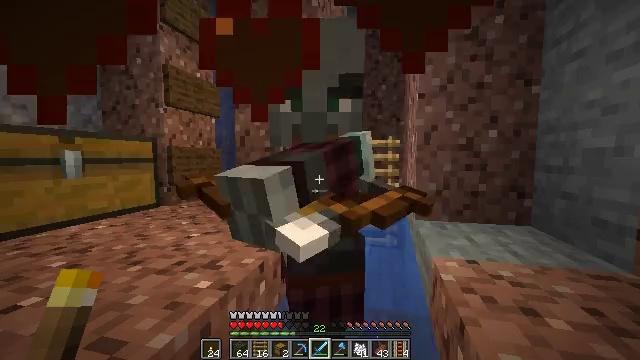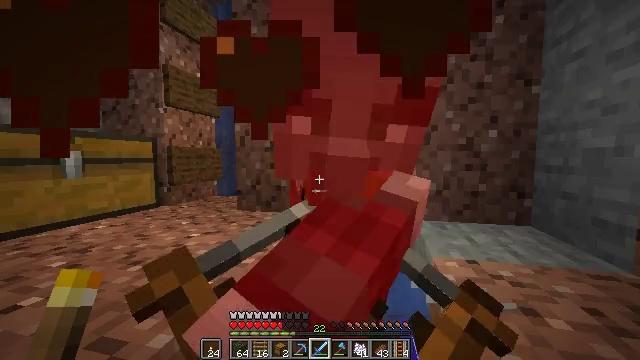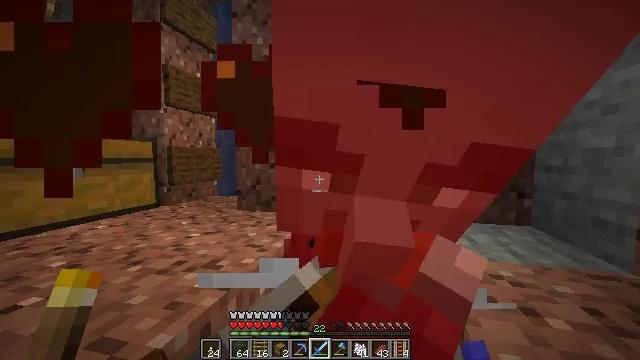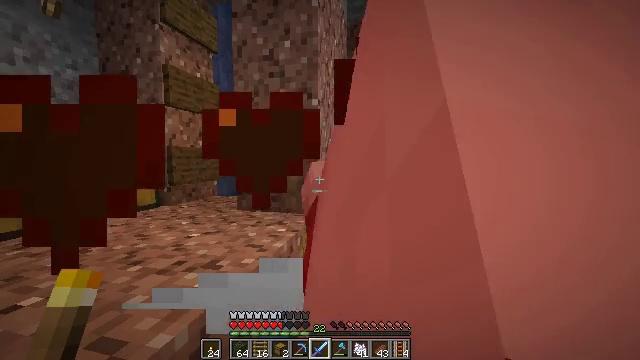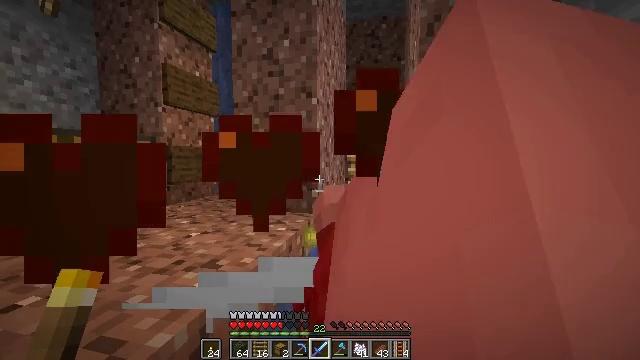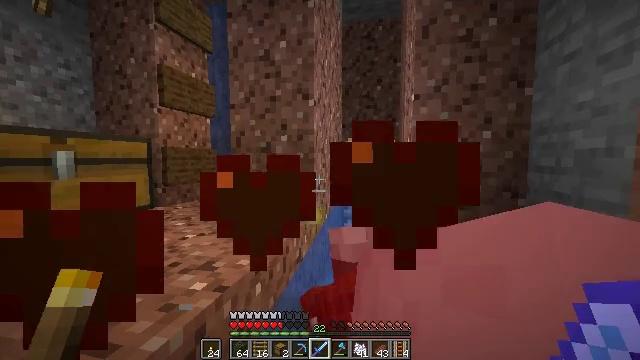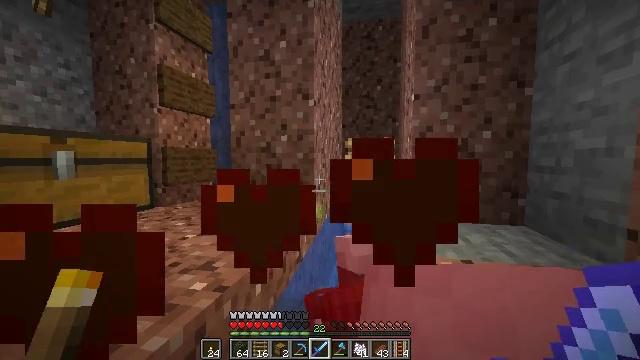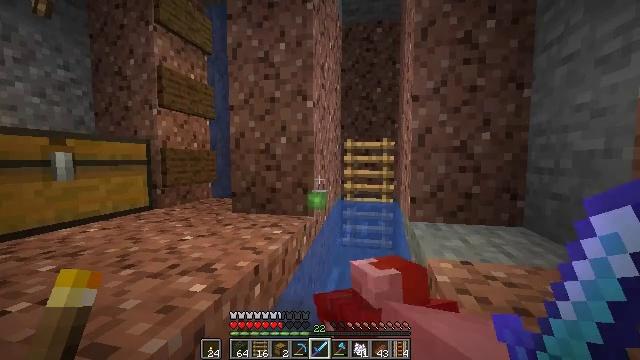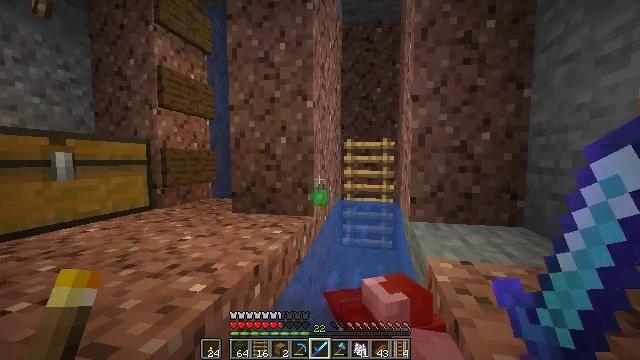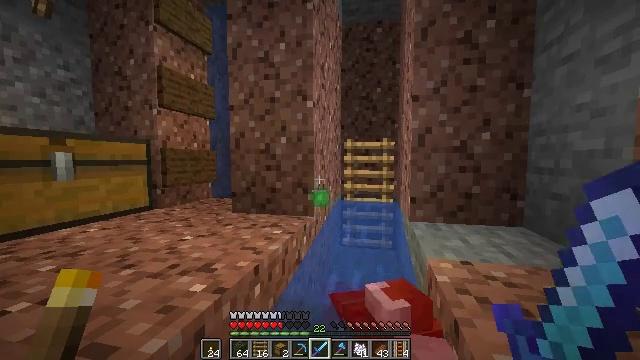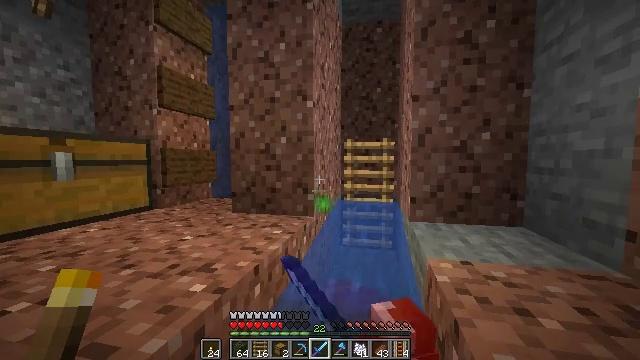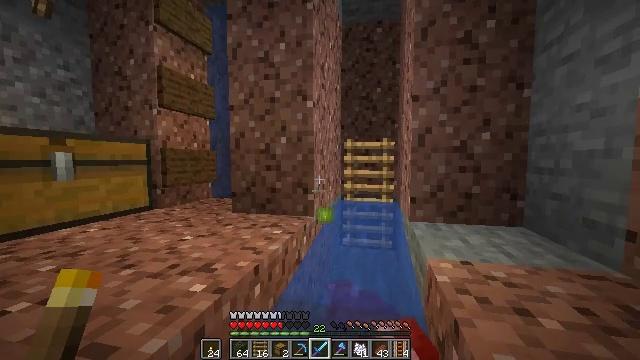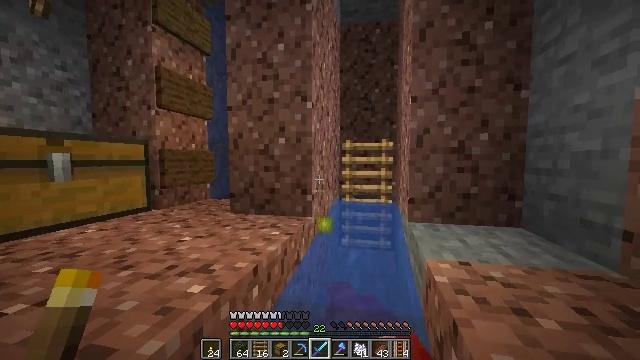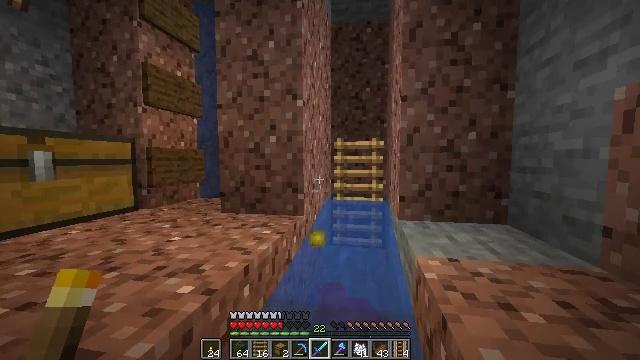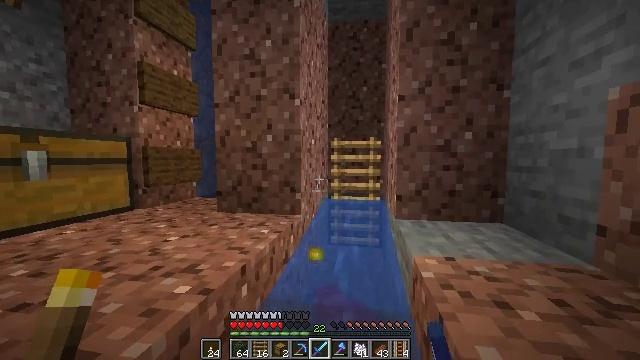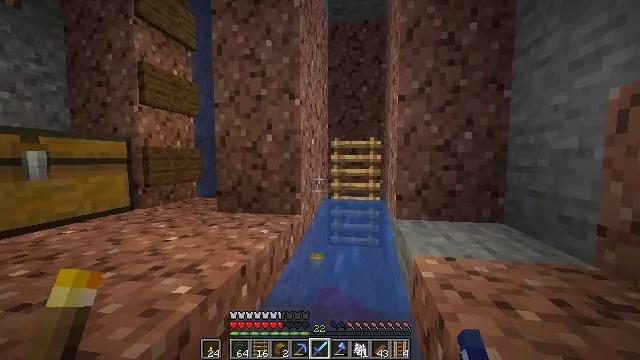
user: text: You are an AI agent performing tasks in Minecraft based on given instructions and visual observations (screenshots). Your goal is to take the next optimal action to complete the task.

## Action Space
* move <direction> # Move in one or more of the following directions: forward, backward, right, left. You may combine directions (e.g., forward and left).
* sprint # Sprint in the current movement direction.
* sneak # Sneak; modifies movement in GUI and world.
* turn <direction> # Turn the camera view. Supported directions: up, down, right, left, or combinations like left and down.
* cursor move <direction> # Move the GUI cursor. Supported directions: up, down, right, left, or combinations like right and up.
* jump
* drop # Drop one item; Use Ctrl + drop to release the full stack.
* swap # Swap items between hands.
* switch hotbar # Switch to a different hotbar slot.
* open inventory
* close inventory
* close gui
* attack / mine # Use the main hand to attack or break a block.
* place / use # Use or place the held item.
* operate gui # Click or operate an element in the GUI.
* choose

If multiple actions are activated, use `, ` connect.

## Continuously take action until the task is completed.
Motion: motion action
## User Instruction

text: Mine the ladder from the wall.
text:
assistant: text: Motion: attack / mine
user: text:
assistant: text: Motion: attack / mine
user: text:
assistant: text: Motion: no_op
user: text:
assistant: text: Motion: no_op
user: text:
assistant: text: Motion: no_op
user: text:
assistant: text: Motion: no_op
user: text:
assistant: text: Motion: no_op
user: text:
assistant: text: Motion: no_op
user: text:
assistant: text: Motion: attack / mine
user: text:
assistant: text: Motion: attack / mine
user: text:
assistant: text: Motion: attack / mine
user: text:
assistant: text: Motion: attack / mine
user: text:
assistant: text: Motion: turn right
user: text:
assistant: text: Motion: no_op
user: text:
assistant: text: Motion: move forward
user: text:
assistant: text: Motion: move forward
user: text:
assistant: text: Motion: move forward, turn right and down
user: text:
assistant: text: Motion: move forward
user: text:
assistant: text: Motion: move forward
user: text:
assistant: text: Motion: move forward
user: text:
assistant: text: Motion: move forward
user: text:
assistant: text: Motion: move forward, turn right
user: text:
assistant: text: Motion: move forward
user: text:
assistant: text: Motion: move forward
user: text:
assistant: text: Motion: move forward
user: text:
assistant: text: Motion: move forward
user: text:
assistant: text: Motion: move forward
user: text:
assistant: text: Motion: move forward, turn down
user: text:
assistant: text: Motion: move forward, turn down
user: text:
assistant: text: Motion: move forward, turn down